Question: I've noticed that StackOverflow resorted to using a table-based layout for the comments area beneath posts:

Notice how the text all stays to the right of the button area, regardless of how many lines of text there are. I am trying to accomplish the same effect using a table-less layout, and failing miserably. Is there any good way to do achieve this without tables?
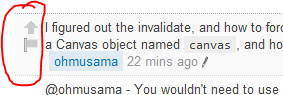
Answer: I think this is a good start:
CSS:
Live Sample:
<URL>